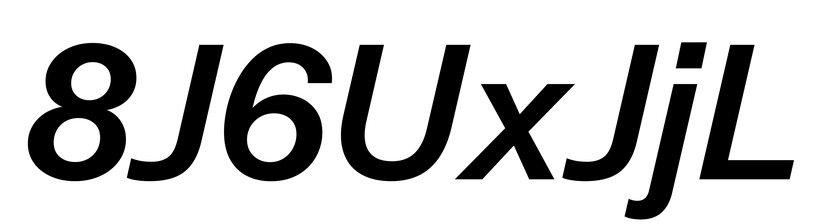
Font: InstrumentSans-Italic_SemiBold_Italic